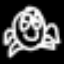
Label: frog